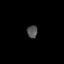
Tissue: lung
Cell type: Epithelial cells
Senescence score: 0.1796
Nuclear area (px): 132
Mean DAPI intensity: 79.235